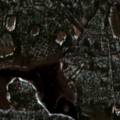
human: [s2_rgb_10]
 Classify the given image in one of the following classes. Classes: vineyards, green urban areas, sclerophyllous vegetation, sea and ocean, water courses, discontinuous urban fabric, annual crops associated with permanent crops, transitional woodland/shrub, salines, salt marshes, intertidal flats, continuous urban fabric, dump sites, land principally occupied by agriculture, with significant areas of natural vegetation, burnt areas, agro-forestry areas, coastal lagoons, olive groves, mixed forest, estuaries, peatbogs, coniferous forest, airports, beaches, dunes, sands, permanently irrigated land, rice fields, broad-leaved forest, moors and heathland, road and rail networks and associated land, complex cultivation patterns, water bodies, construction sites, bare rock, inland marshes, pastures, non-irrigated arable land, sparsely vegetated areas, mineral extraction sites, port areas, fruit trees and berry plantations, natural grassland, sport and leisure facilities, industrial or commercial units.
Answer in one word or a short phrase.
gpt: coniferous forest, inland marshes